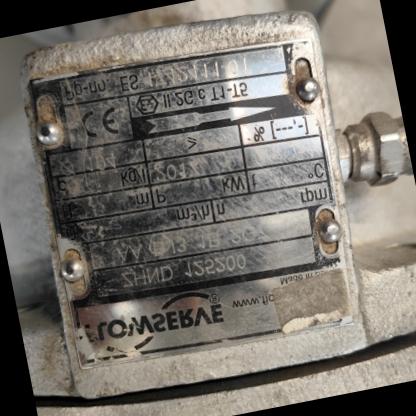
Klasa: tabliczka-znamionowa